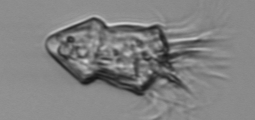
Label: Strombidium_inclinatum